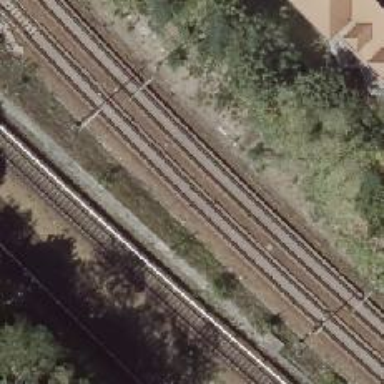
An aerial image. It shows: Railway signal.